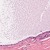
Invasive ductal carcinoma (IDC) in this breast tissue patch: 0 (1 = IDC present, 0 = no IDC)